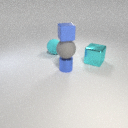
small blue metal cylinder to the left of large cyan metal cube